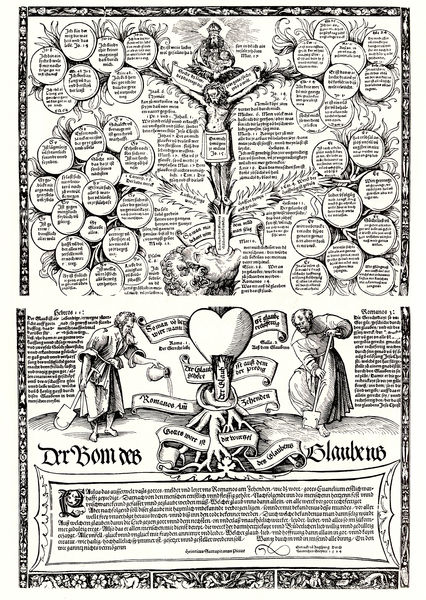
Titel: Der Baum des Glaubens
Künstler: Heinrich Satrapitanus
Institution: (Seriendruck)
Schlagwörter: baum, blätter, mann, äste, blume, grau, männer, schwarz, weiss, zeichnung, ornament, rahmen, tod, tot, ast, kirche, blatt, rund, krug, schrift, liebe, grafik, graphik, rand, inschrift, deutsch, buch, glaube, kreuz, religion, wurzel, druck, stich, seite, illustration, schwarzweiß, text, buchstaben, kreise, initiale, kugeln, moral, begräbnis, wurzeln, christus, grab, jesus, jesus christus, kreuzigung, kruzifix, gärtner, mönch, graben, mönche, herz, gekreuzigt, glauben, blasen, christentum, schaufel, spaten, christi, legende, kriche, schwarzwei, gekreuzigter, gießen, pflege, metapher, schaufeln, sprüche, alte männer, kreu, stammbaum, medallions, lebensbaum, thesen, sprechblasen, schwrazweiß, ethik, baum des glaubens, der bom des glaubens, stambaum christus kupferstich blumenornamen rahmen, sprechblasen#, kreuzstamm, der sohn des glaubens, jesuns, verzeigung, der born, görtner, feutsch, born des glaubens, stabreligion, schafeln